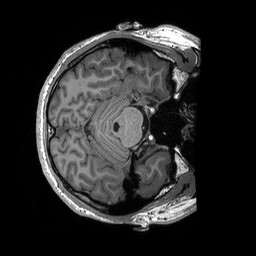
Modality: T1w
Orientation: axial
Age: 20
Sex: male
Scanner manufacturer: siemens
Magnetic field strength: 3 T
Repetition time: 2.53 s
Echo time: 0.00227 s